Interaction volume radius: 5 \u00c5
Interaction volume height: 20 \u00c5
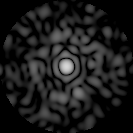
Disorder parameter: 0.8523